Current action and preconditions to check: trajectory_clear

Your task: For each precondition in the list above, predict whether it will hold at this action.

Consider the current scene as observed from the mobile robot's camera, and analyze the predicted future states of all dynamic agents (e.g., people, animals, vehicles, or any moving entities) within the NEXT SECOND.

IMPORTANT: Only answer "very likely" if you are absolutely certain—based on strong, clear evidence—that a dynamic agent will violate the precondition in the predicted future state. Do NOT answer "very likely" for unlikely, ambiguous, or low-probability risks.

Ask yourself for each precondition: Is there a high probability, with clear and convincing evidence, that the predicted future states of any dynamic agent will interfere with the predicted future state of the currently executing action within the NEXT SECOND, causing that precondition to fail?

Assess the risk level based on these predictions. Use "likely" or "very likely" if motions create a clear risk of interference.

Use "neutral" or "improbable" if agents are nearby but their predicted paths are clearly diverging or non-conflicting.

Failure Risk Categories: "very improbable", "improbable", "neutral", "likely", "very likely"

Answer Format: Output ONLY the probability_of_failure value from these categories: "very improbable", "improbable", "neutral", "likely", "very likely"

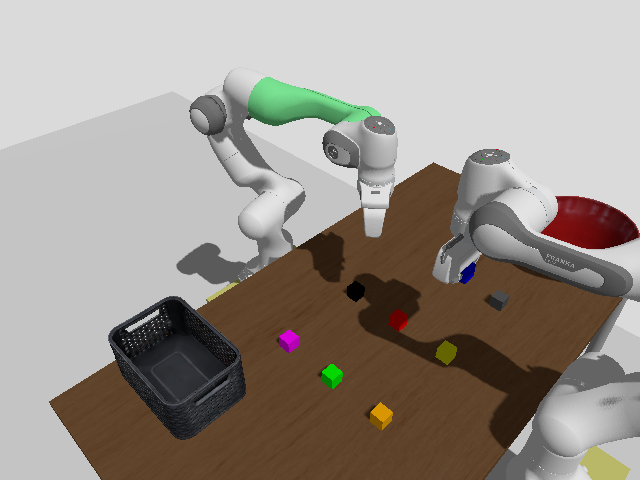

Answer: improbable